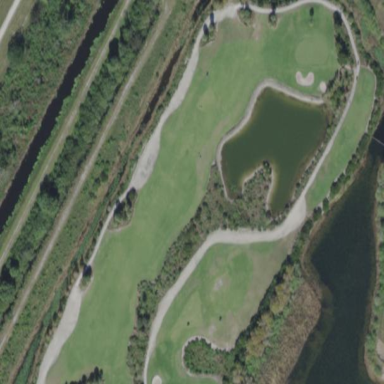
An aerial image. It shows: Golf bunker filled with sandy terrain.